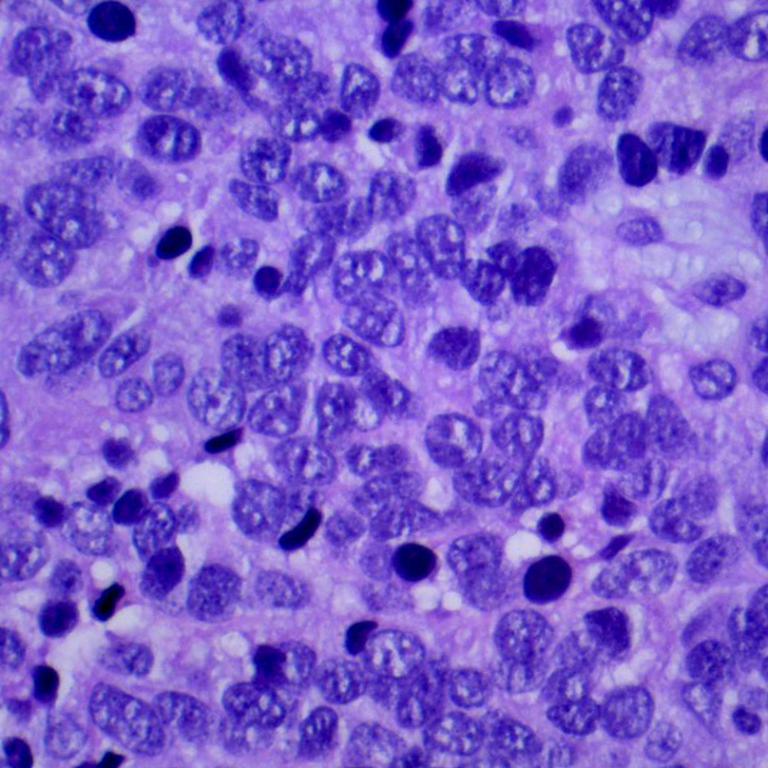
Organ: lung
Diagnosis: squamous carcinomas